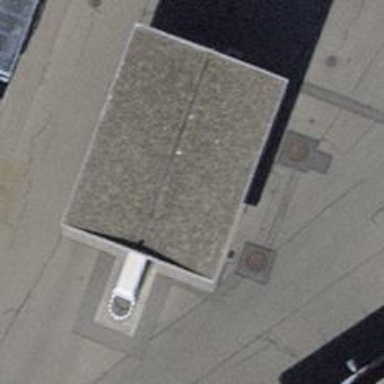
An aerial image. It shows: View of roof of building.